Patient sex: M
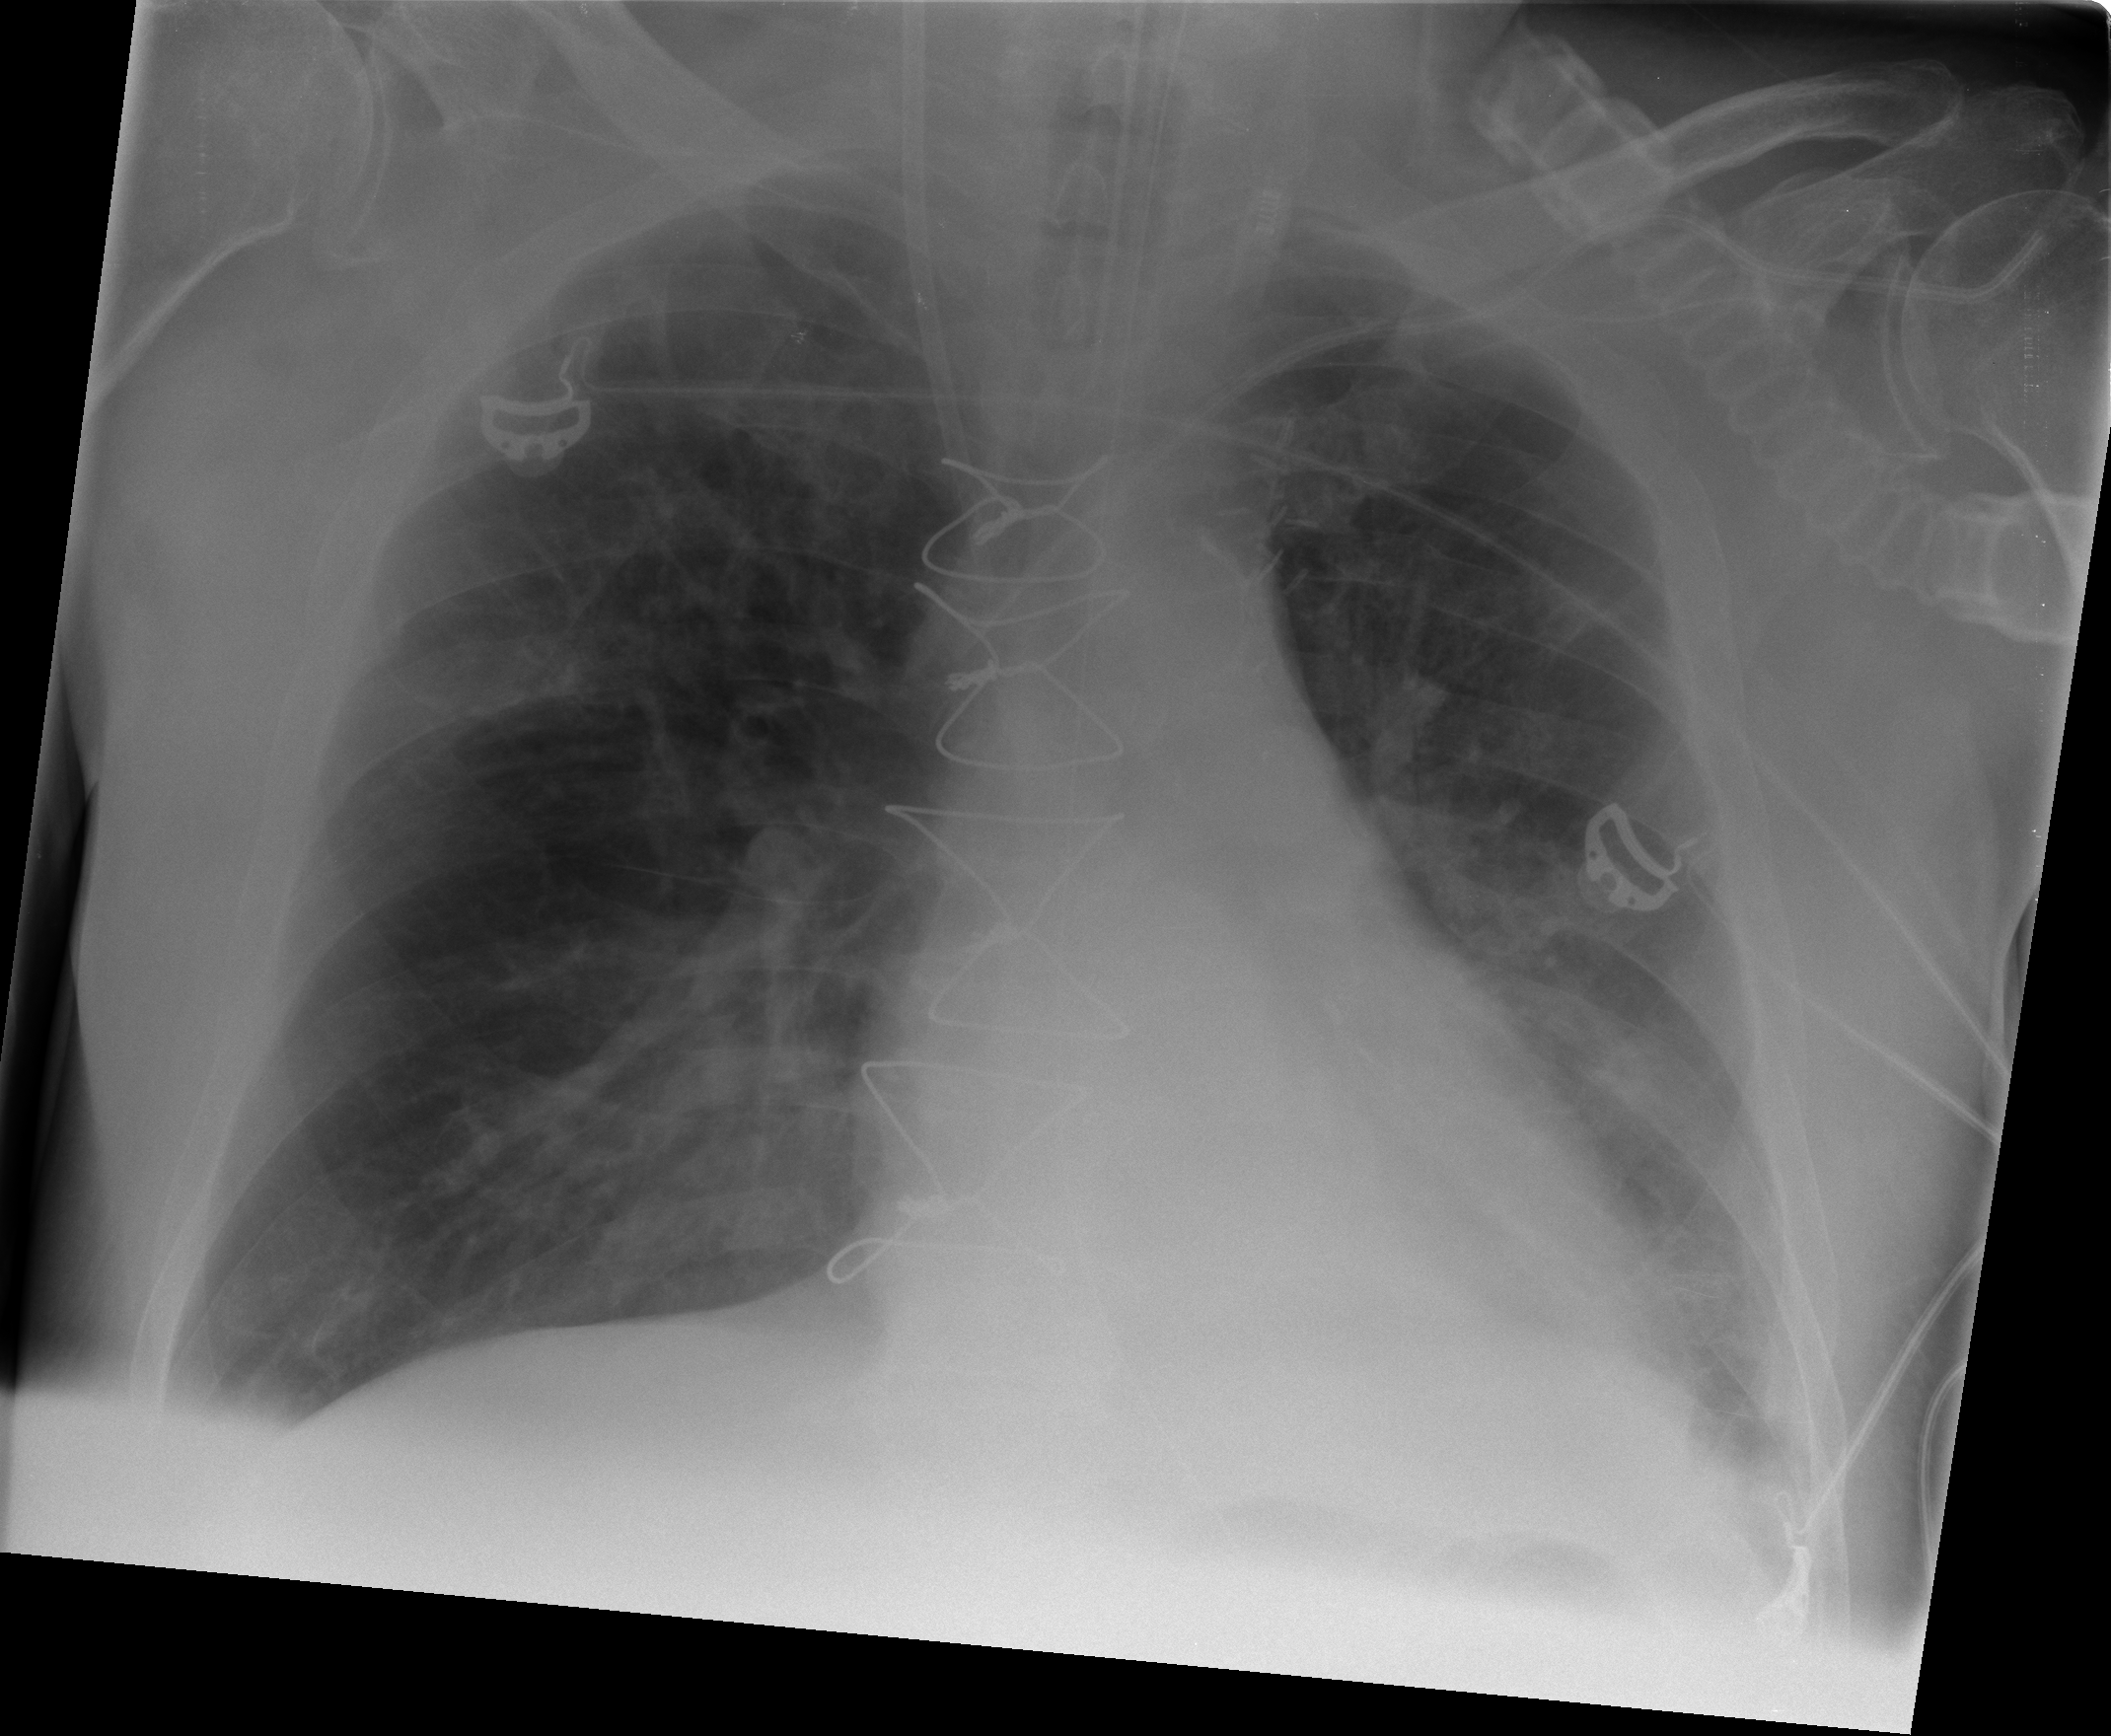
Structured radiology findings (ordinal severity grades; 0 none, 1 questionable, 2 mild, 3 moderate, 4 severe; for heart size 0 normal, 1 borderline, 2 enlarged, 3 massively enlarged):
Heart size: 2
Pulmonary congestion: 2
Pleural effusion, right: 0
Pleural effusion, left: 2
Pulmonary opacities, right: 0
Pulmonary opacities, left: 2
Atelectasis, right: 0
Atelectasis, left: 2